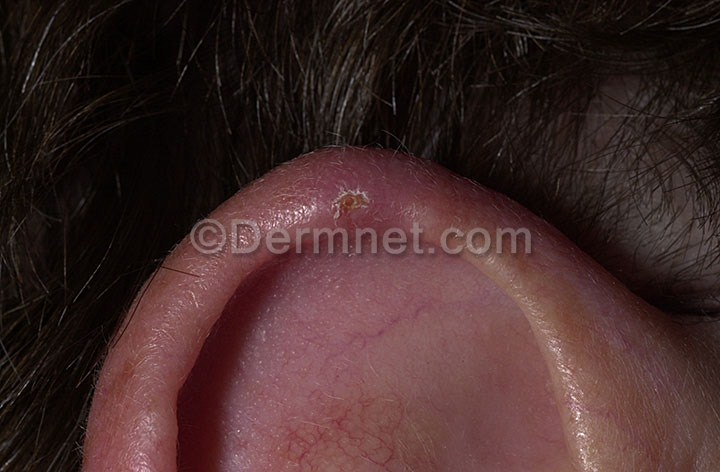
Disease: Seborrheic Keratoses and other Benign Tumors